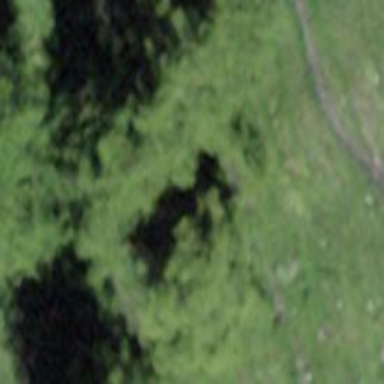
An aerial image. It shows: Forest area.